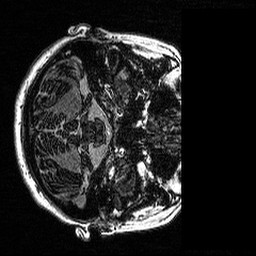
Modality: MP2RAGE
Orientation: axial
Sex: female
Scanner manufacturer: siemens
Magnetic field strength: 3 T
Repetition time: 5 s
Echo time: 0.00292 s